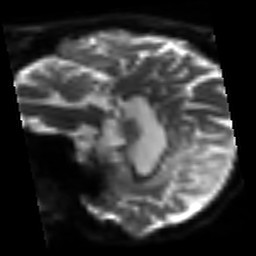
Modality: sbref
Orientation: sagittal
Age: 40
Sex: male
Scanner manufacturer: siemens
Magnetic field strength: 3 T
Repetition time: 3.2 s
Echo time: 0.081 s